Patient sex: M
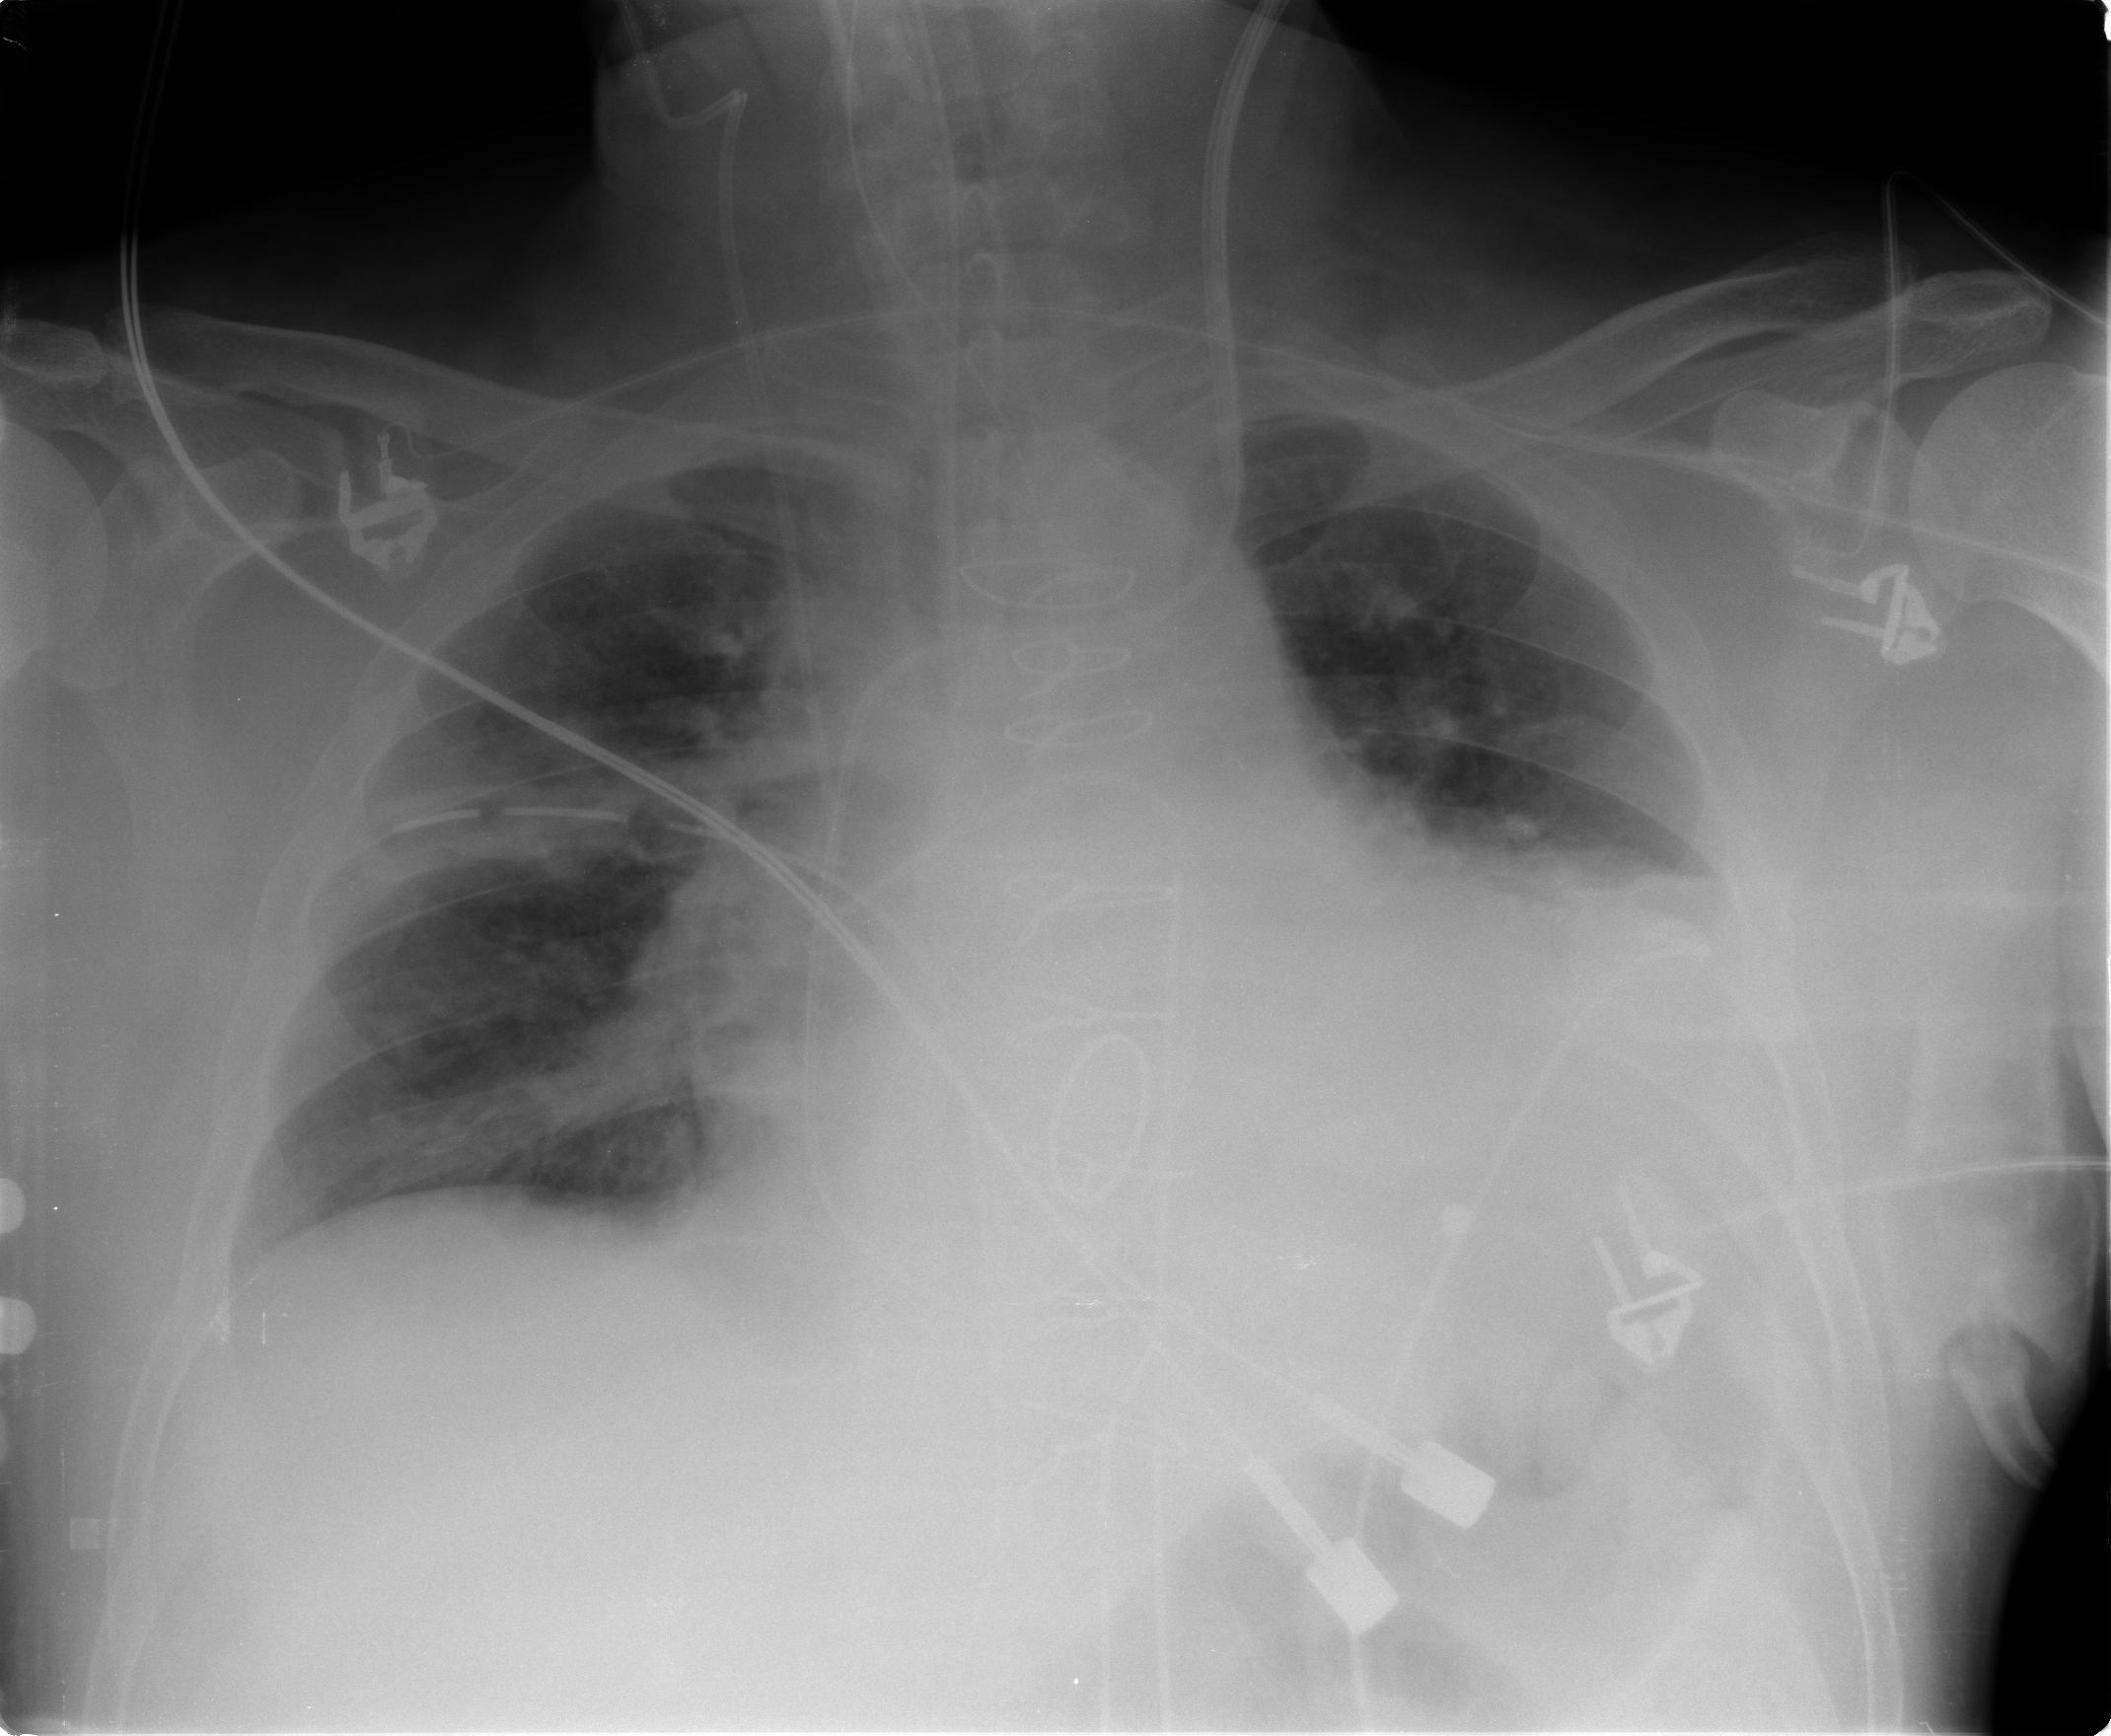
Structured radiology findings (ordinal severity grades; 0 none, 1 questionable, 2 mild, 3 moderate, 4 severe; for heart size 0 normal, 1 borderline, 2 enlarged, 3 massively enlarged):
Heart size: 2
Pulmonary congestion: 2
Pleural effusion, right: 2
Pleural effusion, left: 3
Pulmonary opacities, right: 1
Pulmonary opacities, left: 2
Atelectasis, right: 2
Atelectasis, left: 3